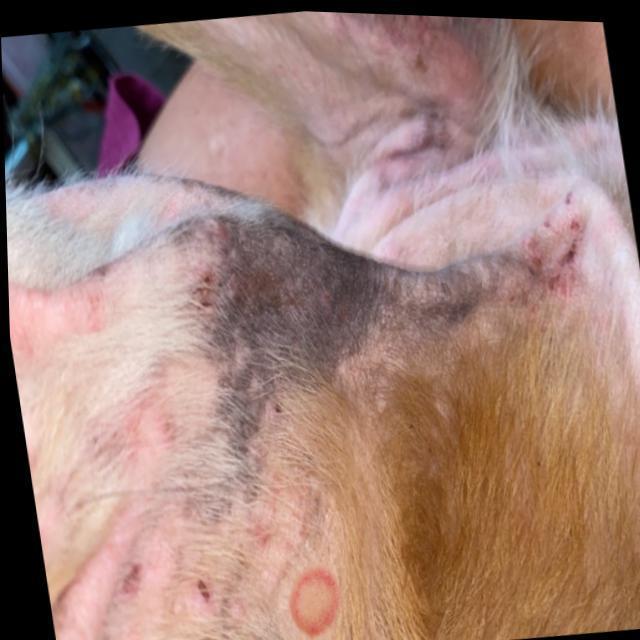
Canine ringworm (Dermatophytosis) — fungal infection caused by Microsporum or Trichophyton. Presents with circular alopecia, scaling, crusting, and broken hairs.